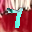
Label: 7